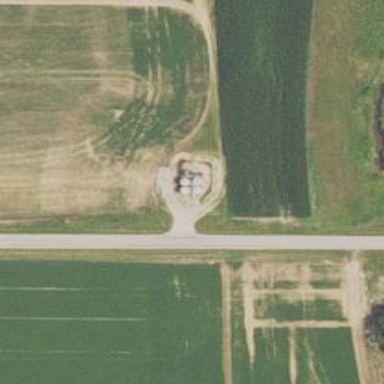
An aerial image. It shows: Storage tank with man-made structure.